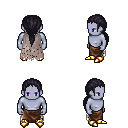
a pixel art fantasy rpg character, male body template, dark elf, purple skin, gray tattered cape, robe skirt, raven ponytail hairstyle, gold boots, four views (front, back, left, right), 2x2 character sprite sheet, small pixel art, hard edges, no anti-aliasing